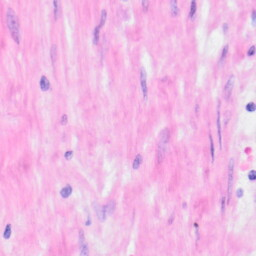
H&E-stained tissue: Kidney